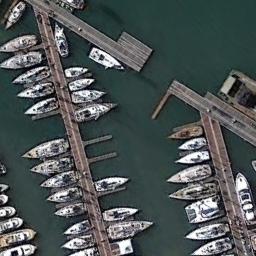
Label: harbor